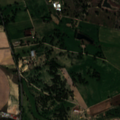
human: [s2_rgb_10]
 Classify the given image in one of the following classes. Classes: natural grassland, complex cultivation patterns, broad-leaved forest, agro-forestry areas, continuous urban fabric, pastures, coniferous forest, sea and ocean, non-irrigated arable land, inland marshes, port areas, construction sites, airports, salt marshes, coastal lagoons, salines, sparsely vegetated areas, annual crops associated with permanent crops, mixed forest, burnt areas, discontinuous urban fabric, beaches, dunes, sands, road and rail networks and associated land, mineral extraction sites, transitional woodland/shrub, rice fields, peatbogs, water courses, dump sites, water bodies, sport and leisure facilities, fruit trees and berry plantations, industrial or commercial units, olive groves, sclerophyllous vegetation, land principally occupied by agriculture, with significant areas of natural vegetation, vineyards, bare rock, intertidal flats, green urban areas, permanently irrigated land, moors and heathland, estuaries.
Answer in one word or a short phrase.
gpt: non-irrigated arable land, permanently irrigated land, land principally occupied by agriculture, with significant areas of natural vegetation, agro-forestry areas, broad-leaved forest